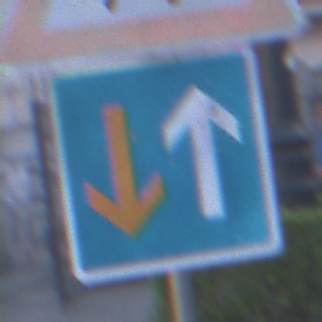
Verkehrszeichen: VorrangVorGegenverkehr
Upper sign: FussgaengerLinks
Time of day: SunriseSunset
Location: Outdoor (Urban)
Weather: PartlyCloudy
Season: NotSpecified
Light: Natural